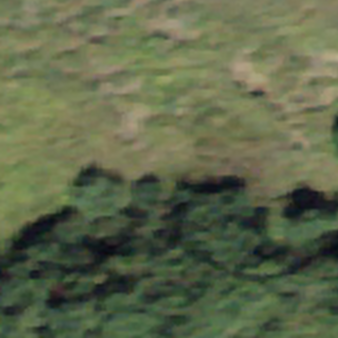
Label: other